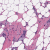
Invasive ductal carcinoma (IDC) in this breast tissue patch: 0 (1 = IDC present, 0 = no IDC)